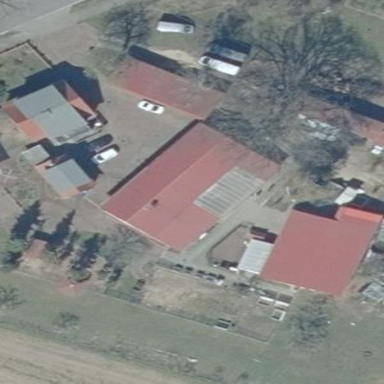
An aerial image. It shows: White building with roof made of roof tiles.